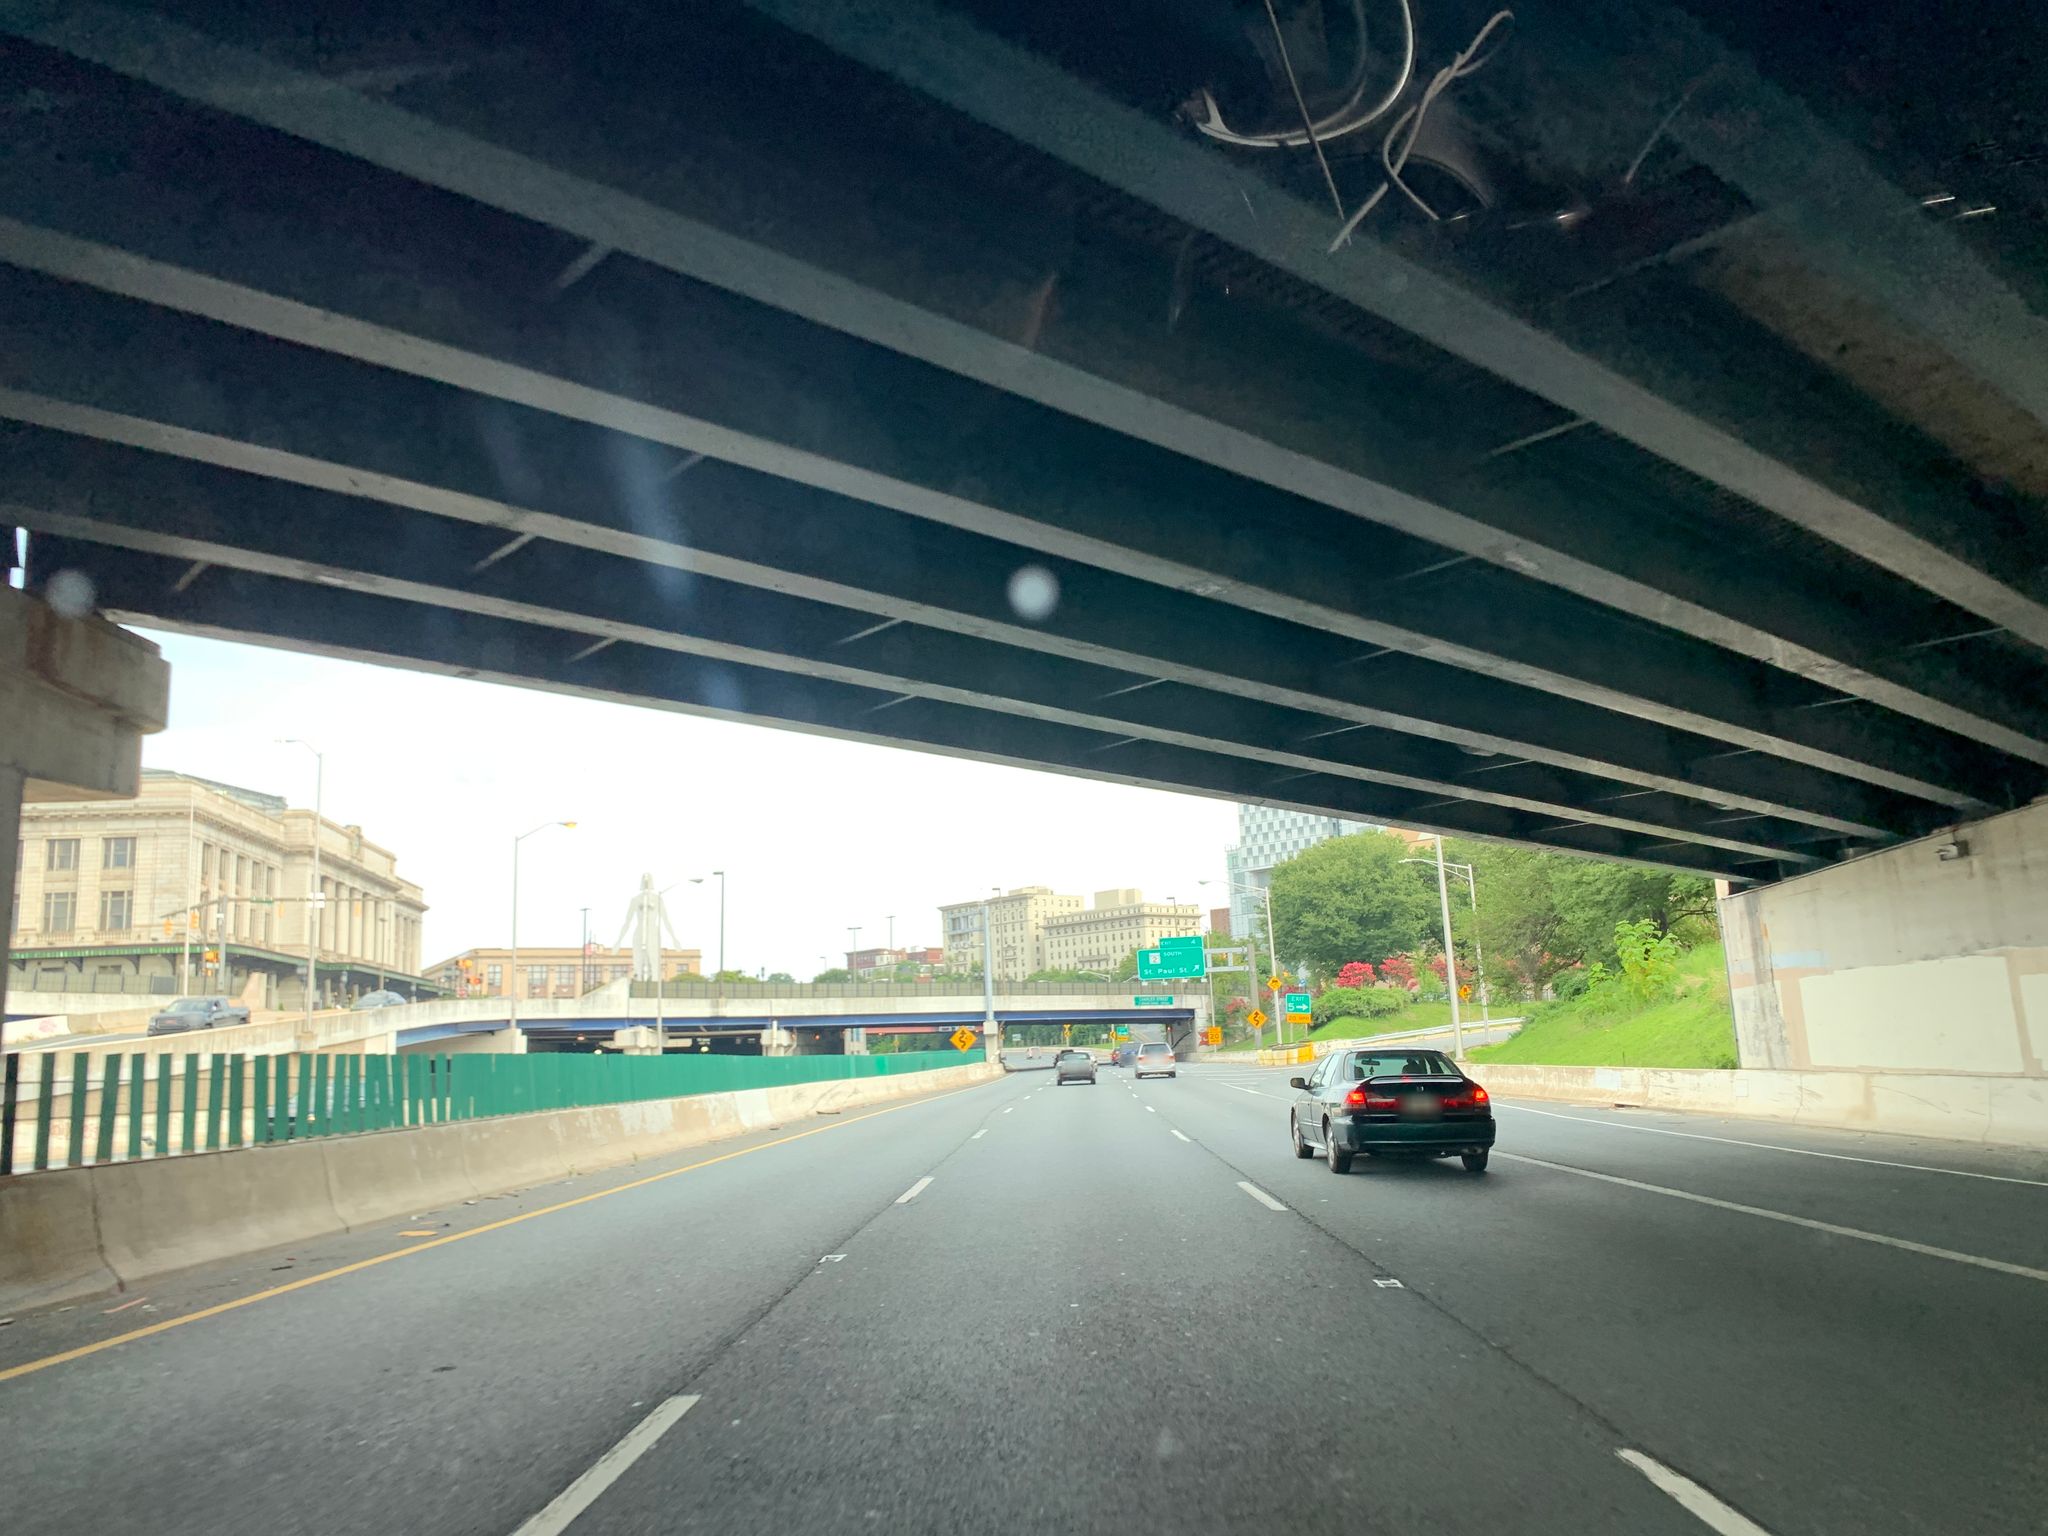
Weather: clear
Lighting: day
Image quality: good
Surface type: driving surface
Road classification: motorway
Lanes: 3
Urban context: urban centre
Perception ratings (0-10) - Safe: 4.17, Lively: 3, Beautiful: 2.12, Boring: 2.25, Depressing: 3.37, Wealthy: 3.82